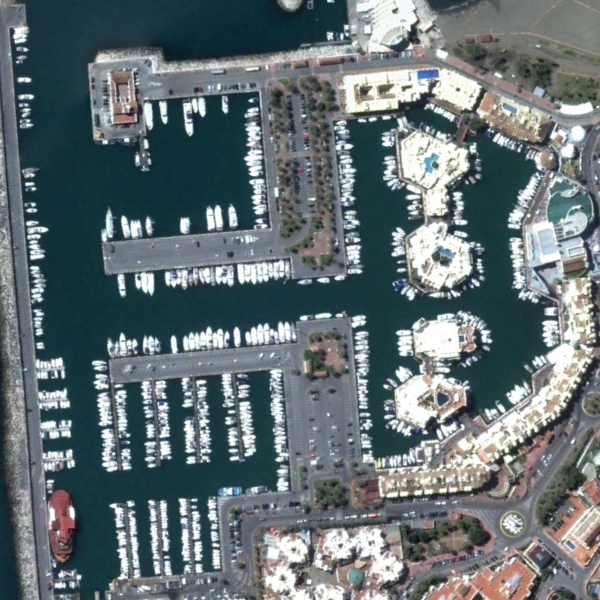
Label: Port